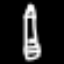
Label: pencil